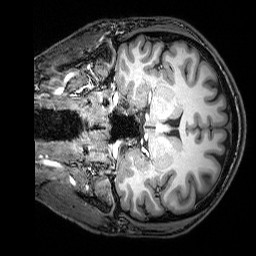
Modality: T1w
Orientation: coronal
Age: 28
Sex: male
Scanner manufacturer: siemens
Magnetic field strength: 3 T
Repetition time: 2.53 s
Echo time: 0.00388 s